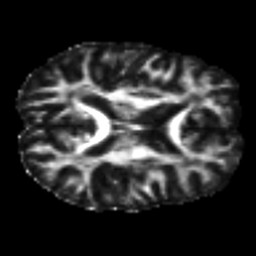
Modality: FA
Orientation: axial
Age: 46
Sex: female
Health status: ill
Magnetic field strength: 3 T
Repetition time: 9 s
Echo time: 0.093 s